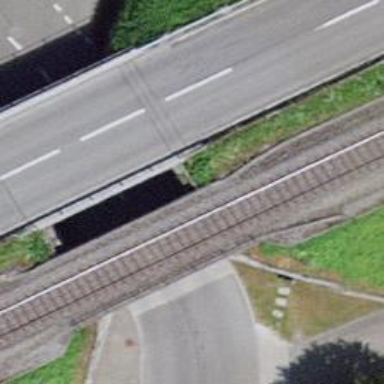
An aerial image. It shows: Single-track railway bridge with electrified contact line.